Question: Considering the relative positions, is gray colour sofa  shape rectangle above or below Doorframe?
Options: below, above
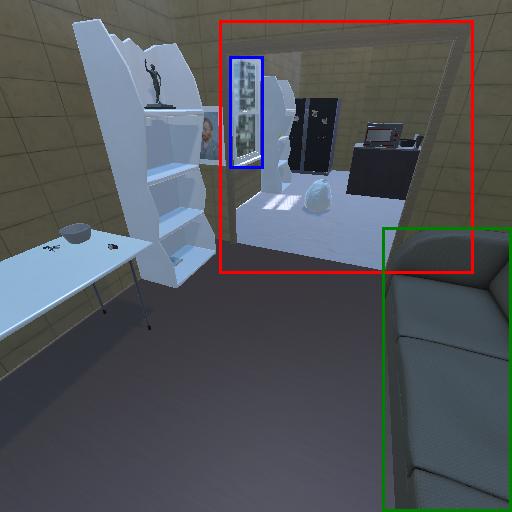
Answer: below